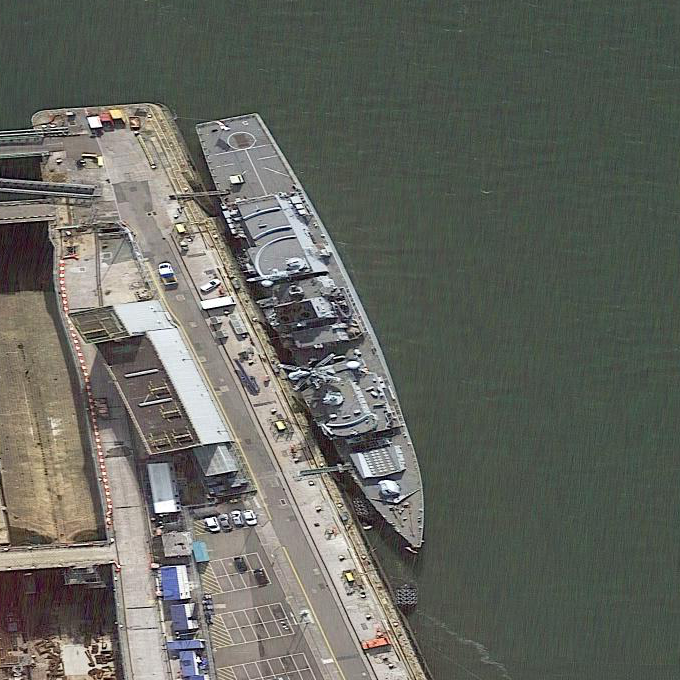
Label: destroyer